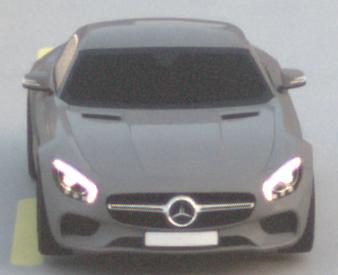
Make: Mercedes-Benz
Model: AMG GT Coupé
Detailed model: AMG GT (190) Coupé
Model produced from: 2014/10
Model produced until: 2017/01
Doors: 2
Color: gray
Road condition: dry road
Daytime: sunrise or sunset
Contrast: low contrast